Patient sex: M
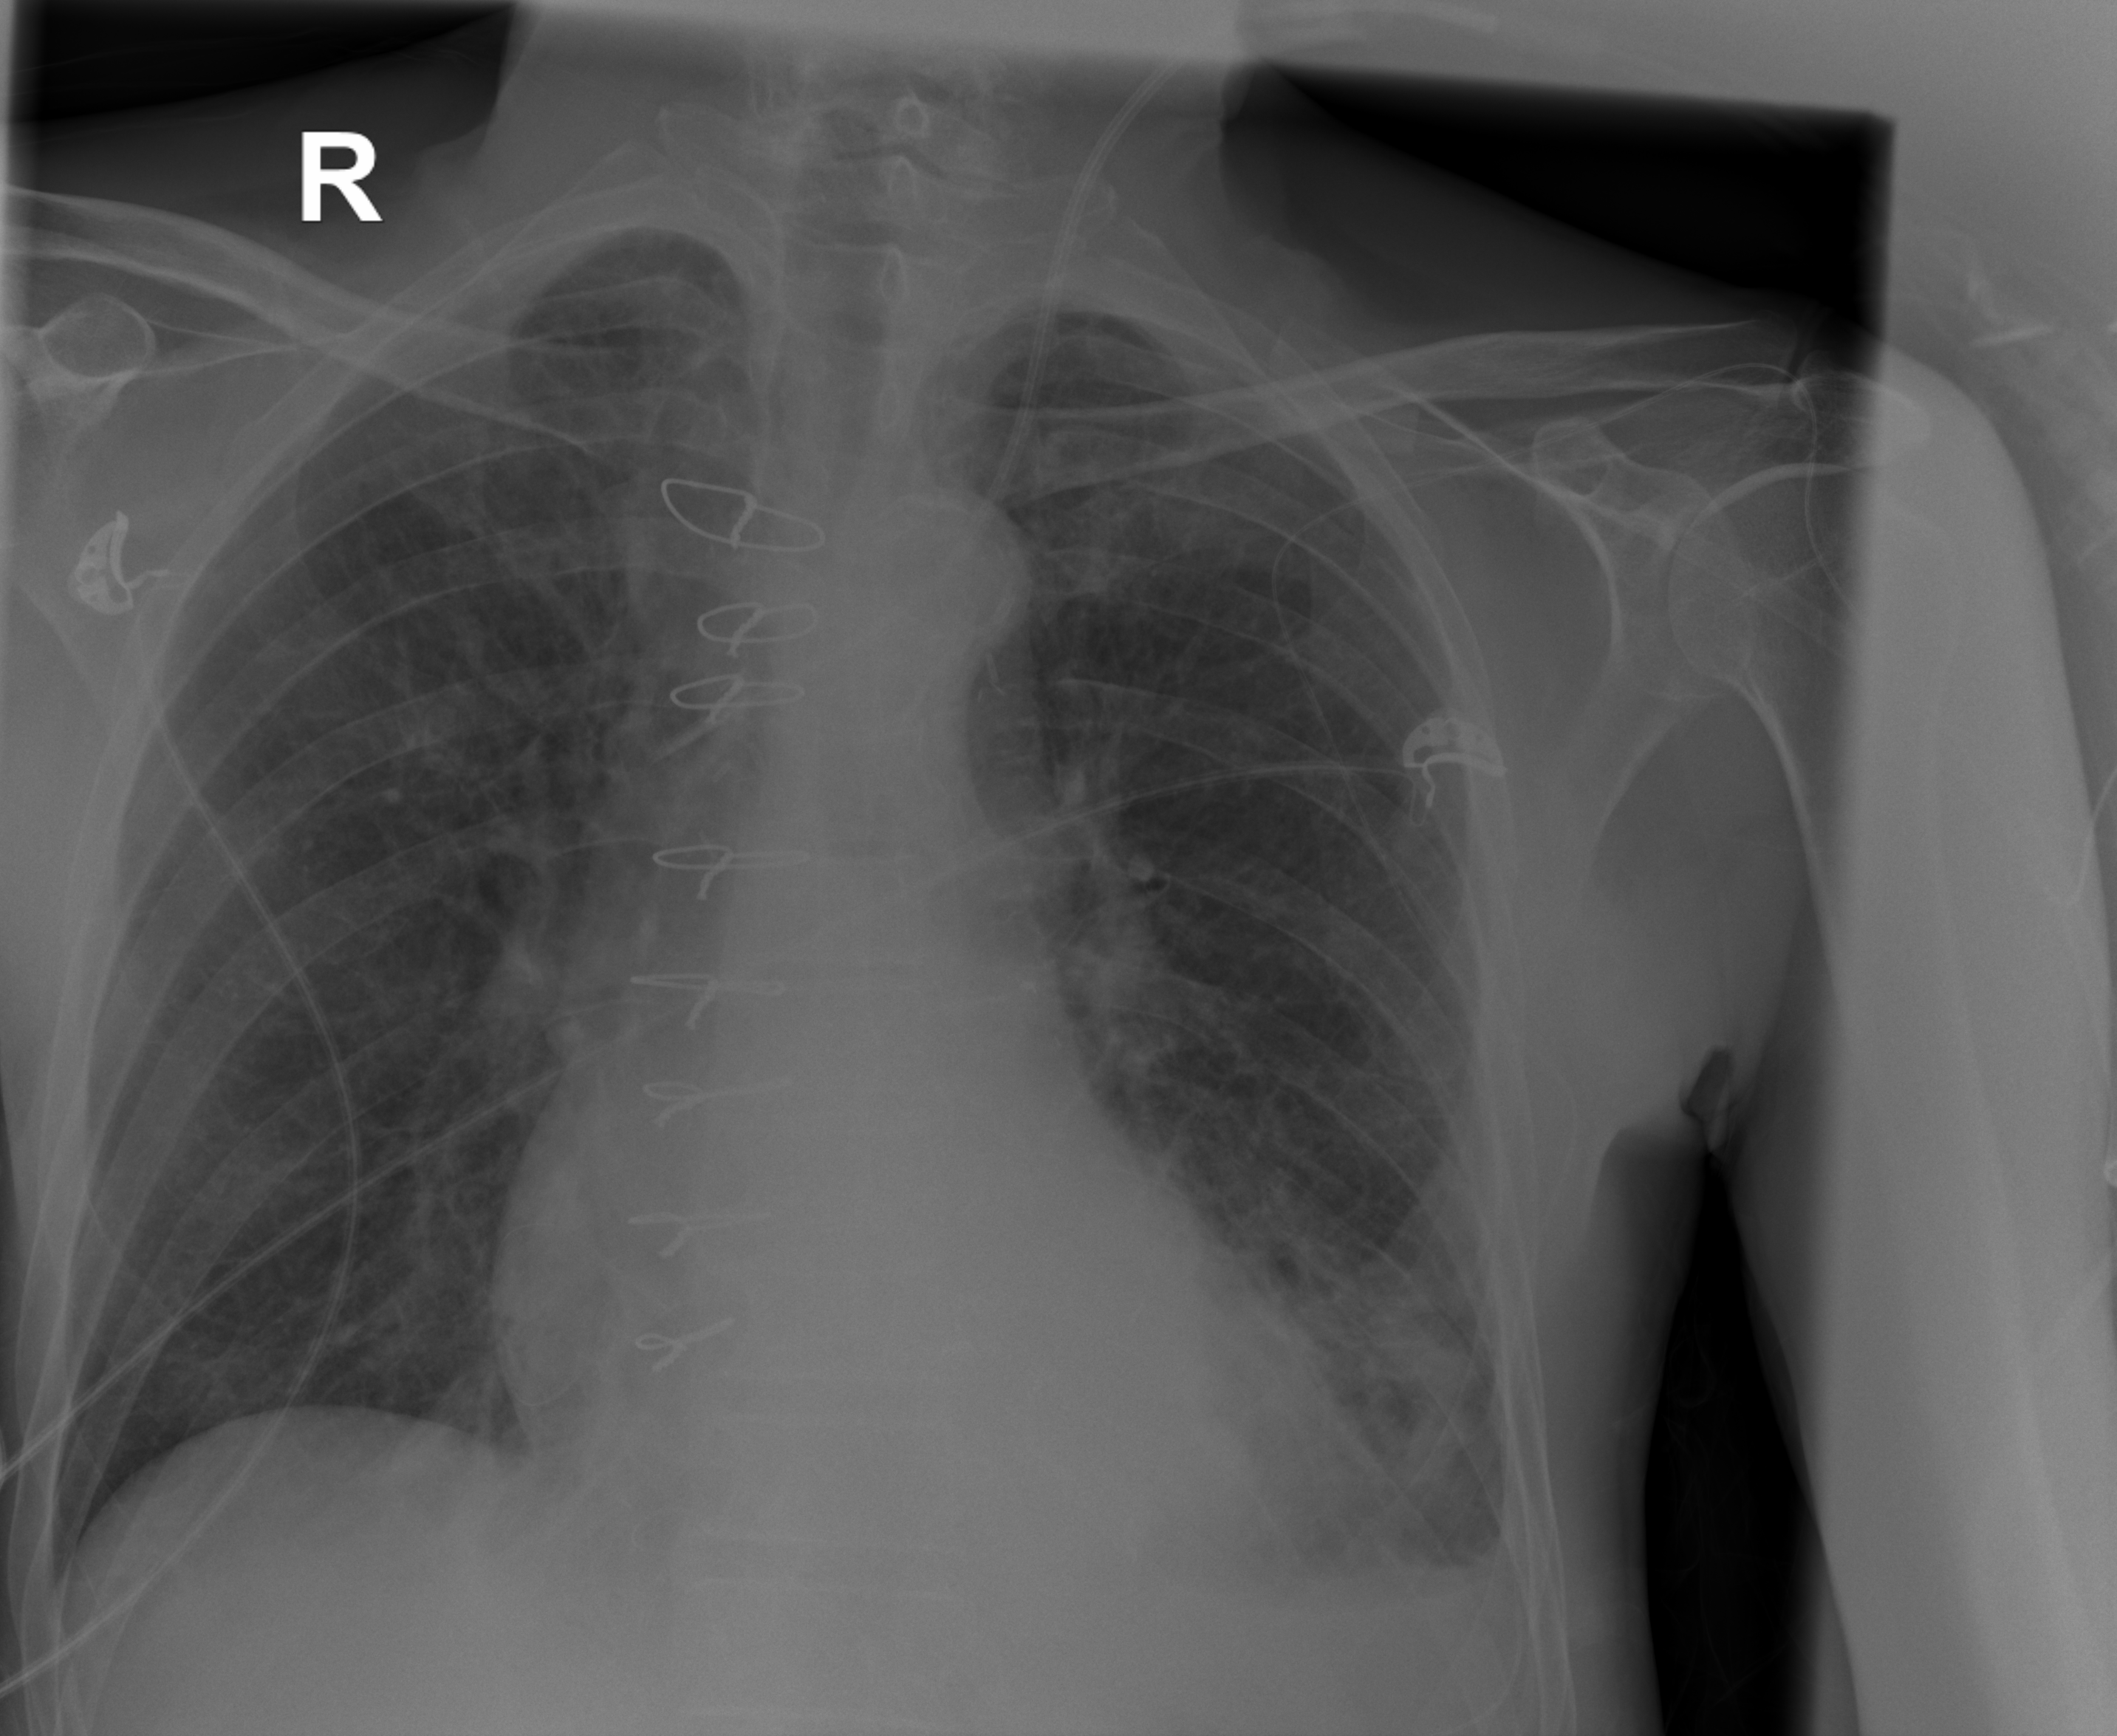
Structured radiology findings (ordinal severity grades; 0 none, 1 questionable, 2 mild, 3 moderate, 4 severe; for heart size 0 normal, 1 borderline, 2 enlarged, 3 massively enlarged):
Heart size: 1
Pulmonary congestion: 2
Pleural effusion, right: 0
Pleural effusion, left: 2
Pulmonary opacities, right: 1
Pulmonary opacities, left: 2
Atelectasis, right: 0
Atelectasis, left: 2